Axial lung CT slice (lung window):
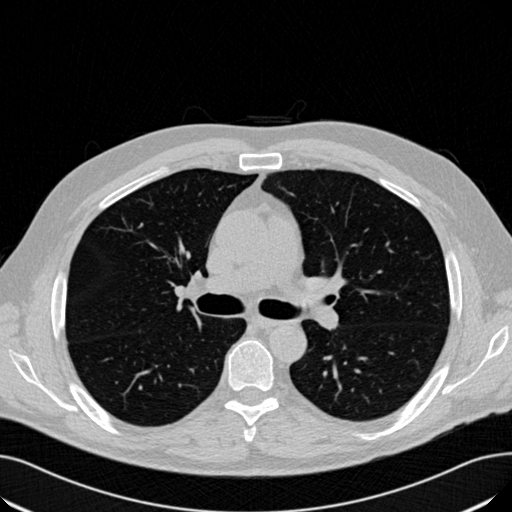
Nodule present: no